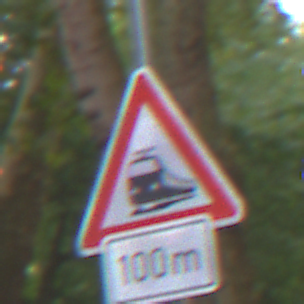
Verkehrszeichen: Bahnuebergang
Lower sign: Entfernungsangaben1
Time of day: MorningAfternoon
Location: Outdoor (Urban)
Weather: Overcast
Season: NotSpecified
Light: Natural